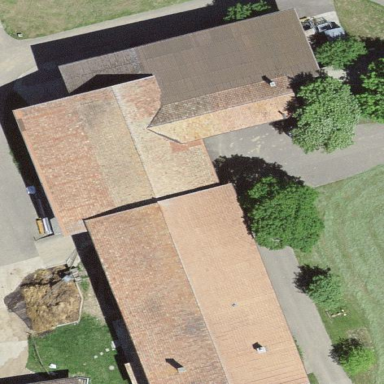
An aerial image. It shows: Farm building.